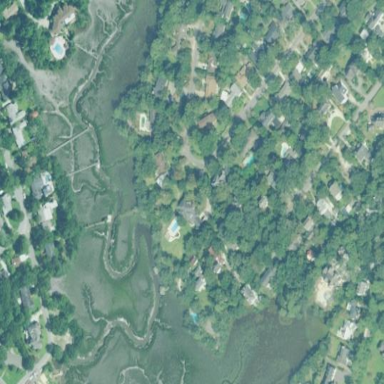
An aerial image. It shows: Saltmarsh wetland.